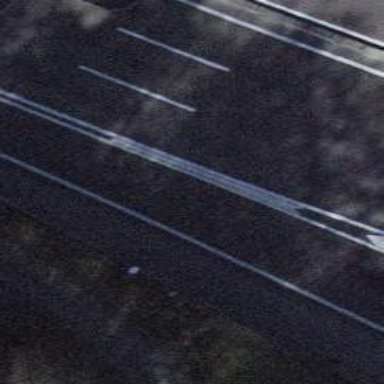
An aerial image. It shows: Asphalt motorway link.